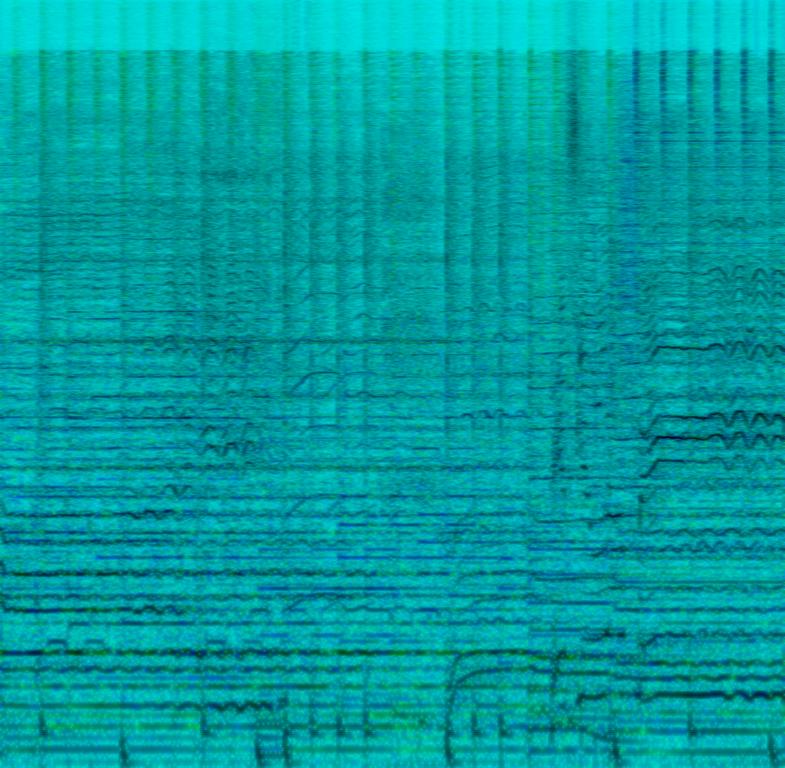
This is a pop music ballad piece. There is a male vocal singing melodically in the lead with a female back vocal singing at a higher pitch in the background. The melodic background consists of the strings, the keyboard and the bass guitar. There is a 6/8 slow tempo acoustic drum beat in the rhythmic background. The piece has an emotional atmosphere. This piece could be used in a romantic setting such as a slow dance night event or a wedding. It could also be used in the soundtrack of a romance movie.